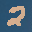
Label: 2